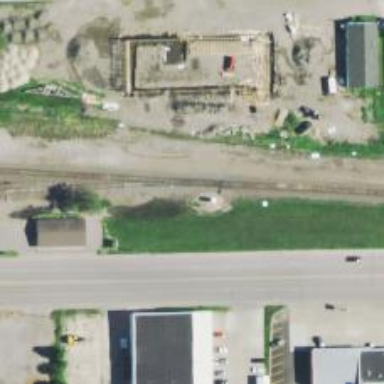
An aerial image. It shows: Rail spur service.